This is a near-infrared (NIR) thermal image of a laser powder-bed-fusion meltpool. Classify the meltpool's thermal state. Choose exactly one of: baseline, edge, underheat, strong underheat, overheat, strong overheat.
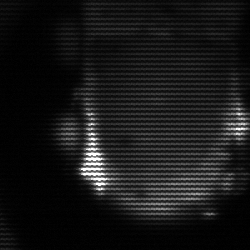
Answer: baseline